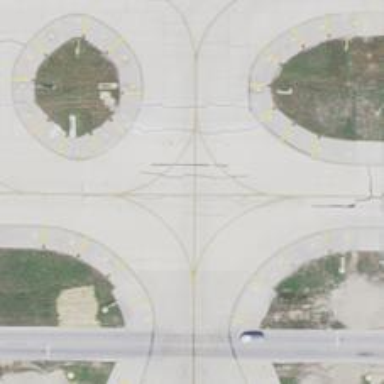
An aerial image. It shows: View of taxiway at the airport.